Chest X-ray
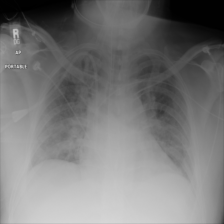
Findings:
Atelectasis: negative
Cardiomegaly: negative
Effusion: negative
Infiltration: negative
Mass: negative
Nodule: negative
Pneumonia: negative
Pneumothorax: negative
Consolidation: negative
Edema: negative
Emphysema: negative
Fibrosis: negative
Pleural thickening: negative
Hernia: negative